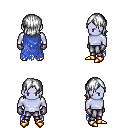
a pixel art fantasy rpg character, male body template, dark elf, purple skin, blue tattered cape, metal pants, white long bangs hairstyle, metal gloves, gold boots, four views (front, back, left, right), 2x2 character sprite sheet, small pixel art, hard edges, no anti-aliasing